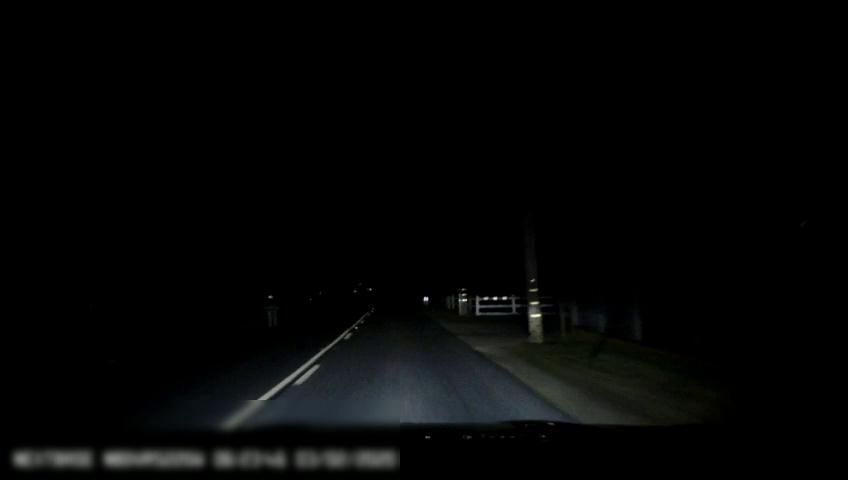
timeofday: Night
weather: Other
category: Drivable Space
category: Lanes | Current Lane
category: Lanes | Alternate Lane